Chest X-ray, PA view. Patient: 49 years old, sex M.
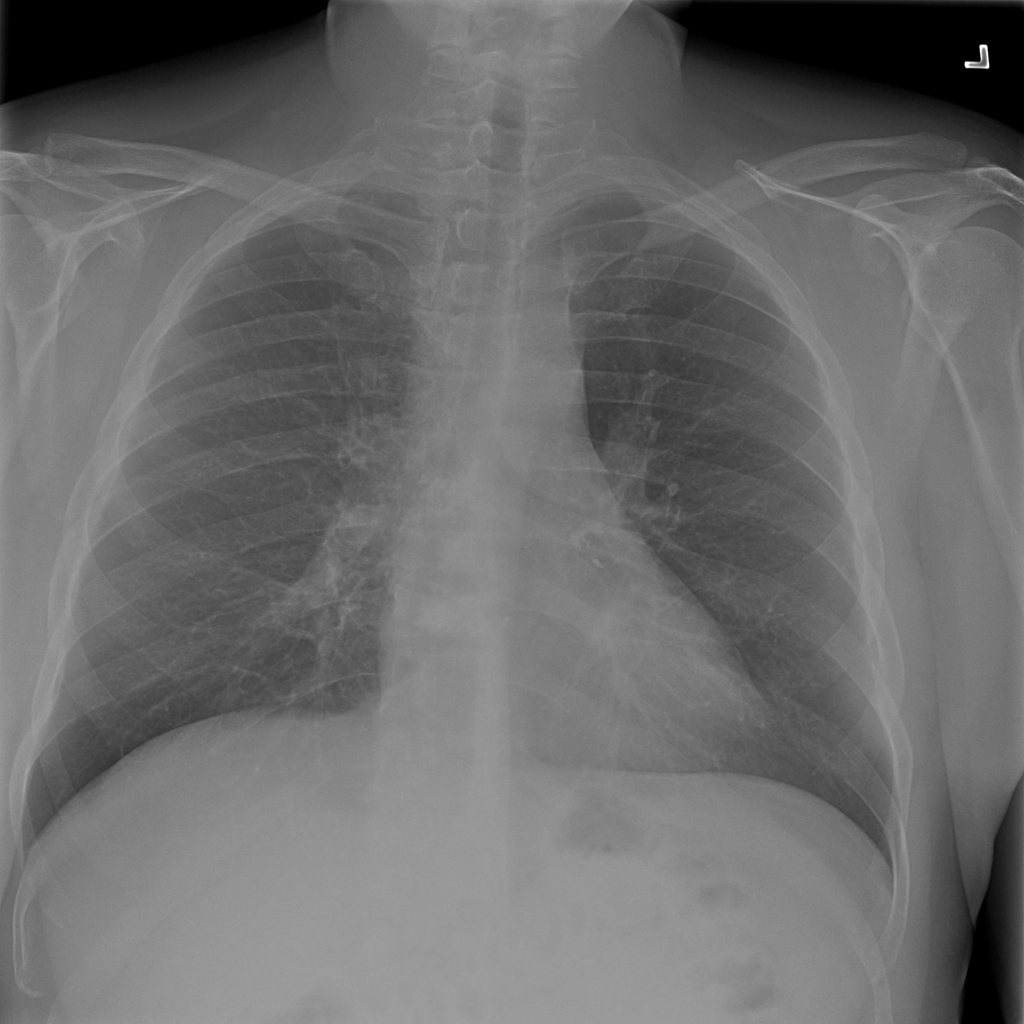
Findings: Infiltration